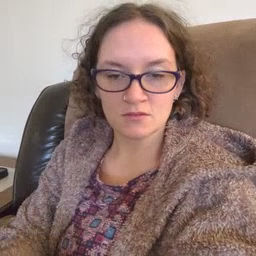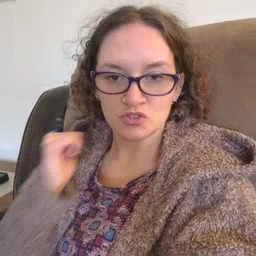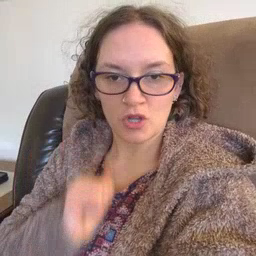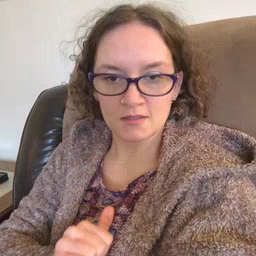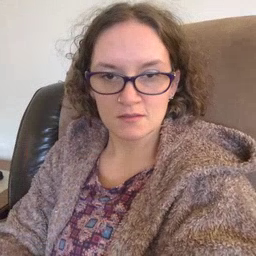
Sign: jacket